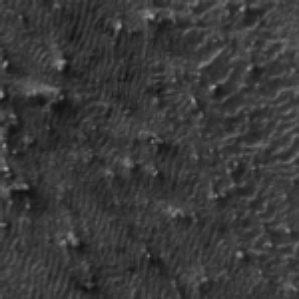
Label: frost